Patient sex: F
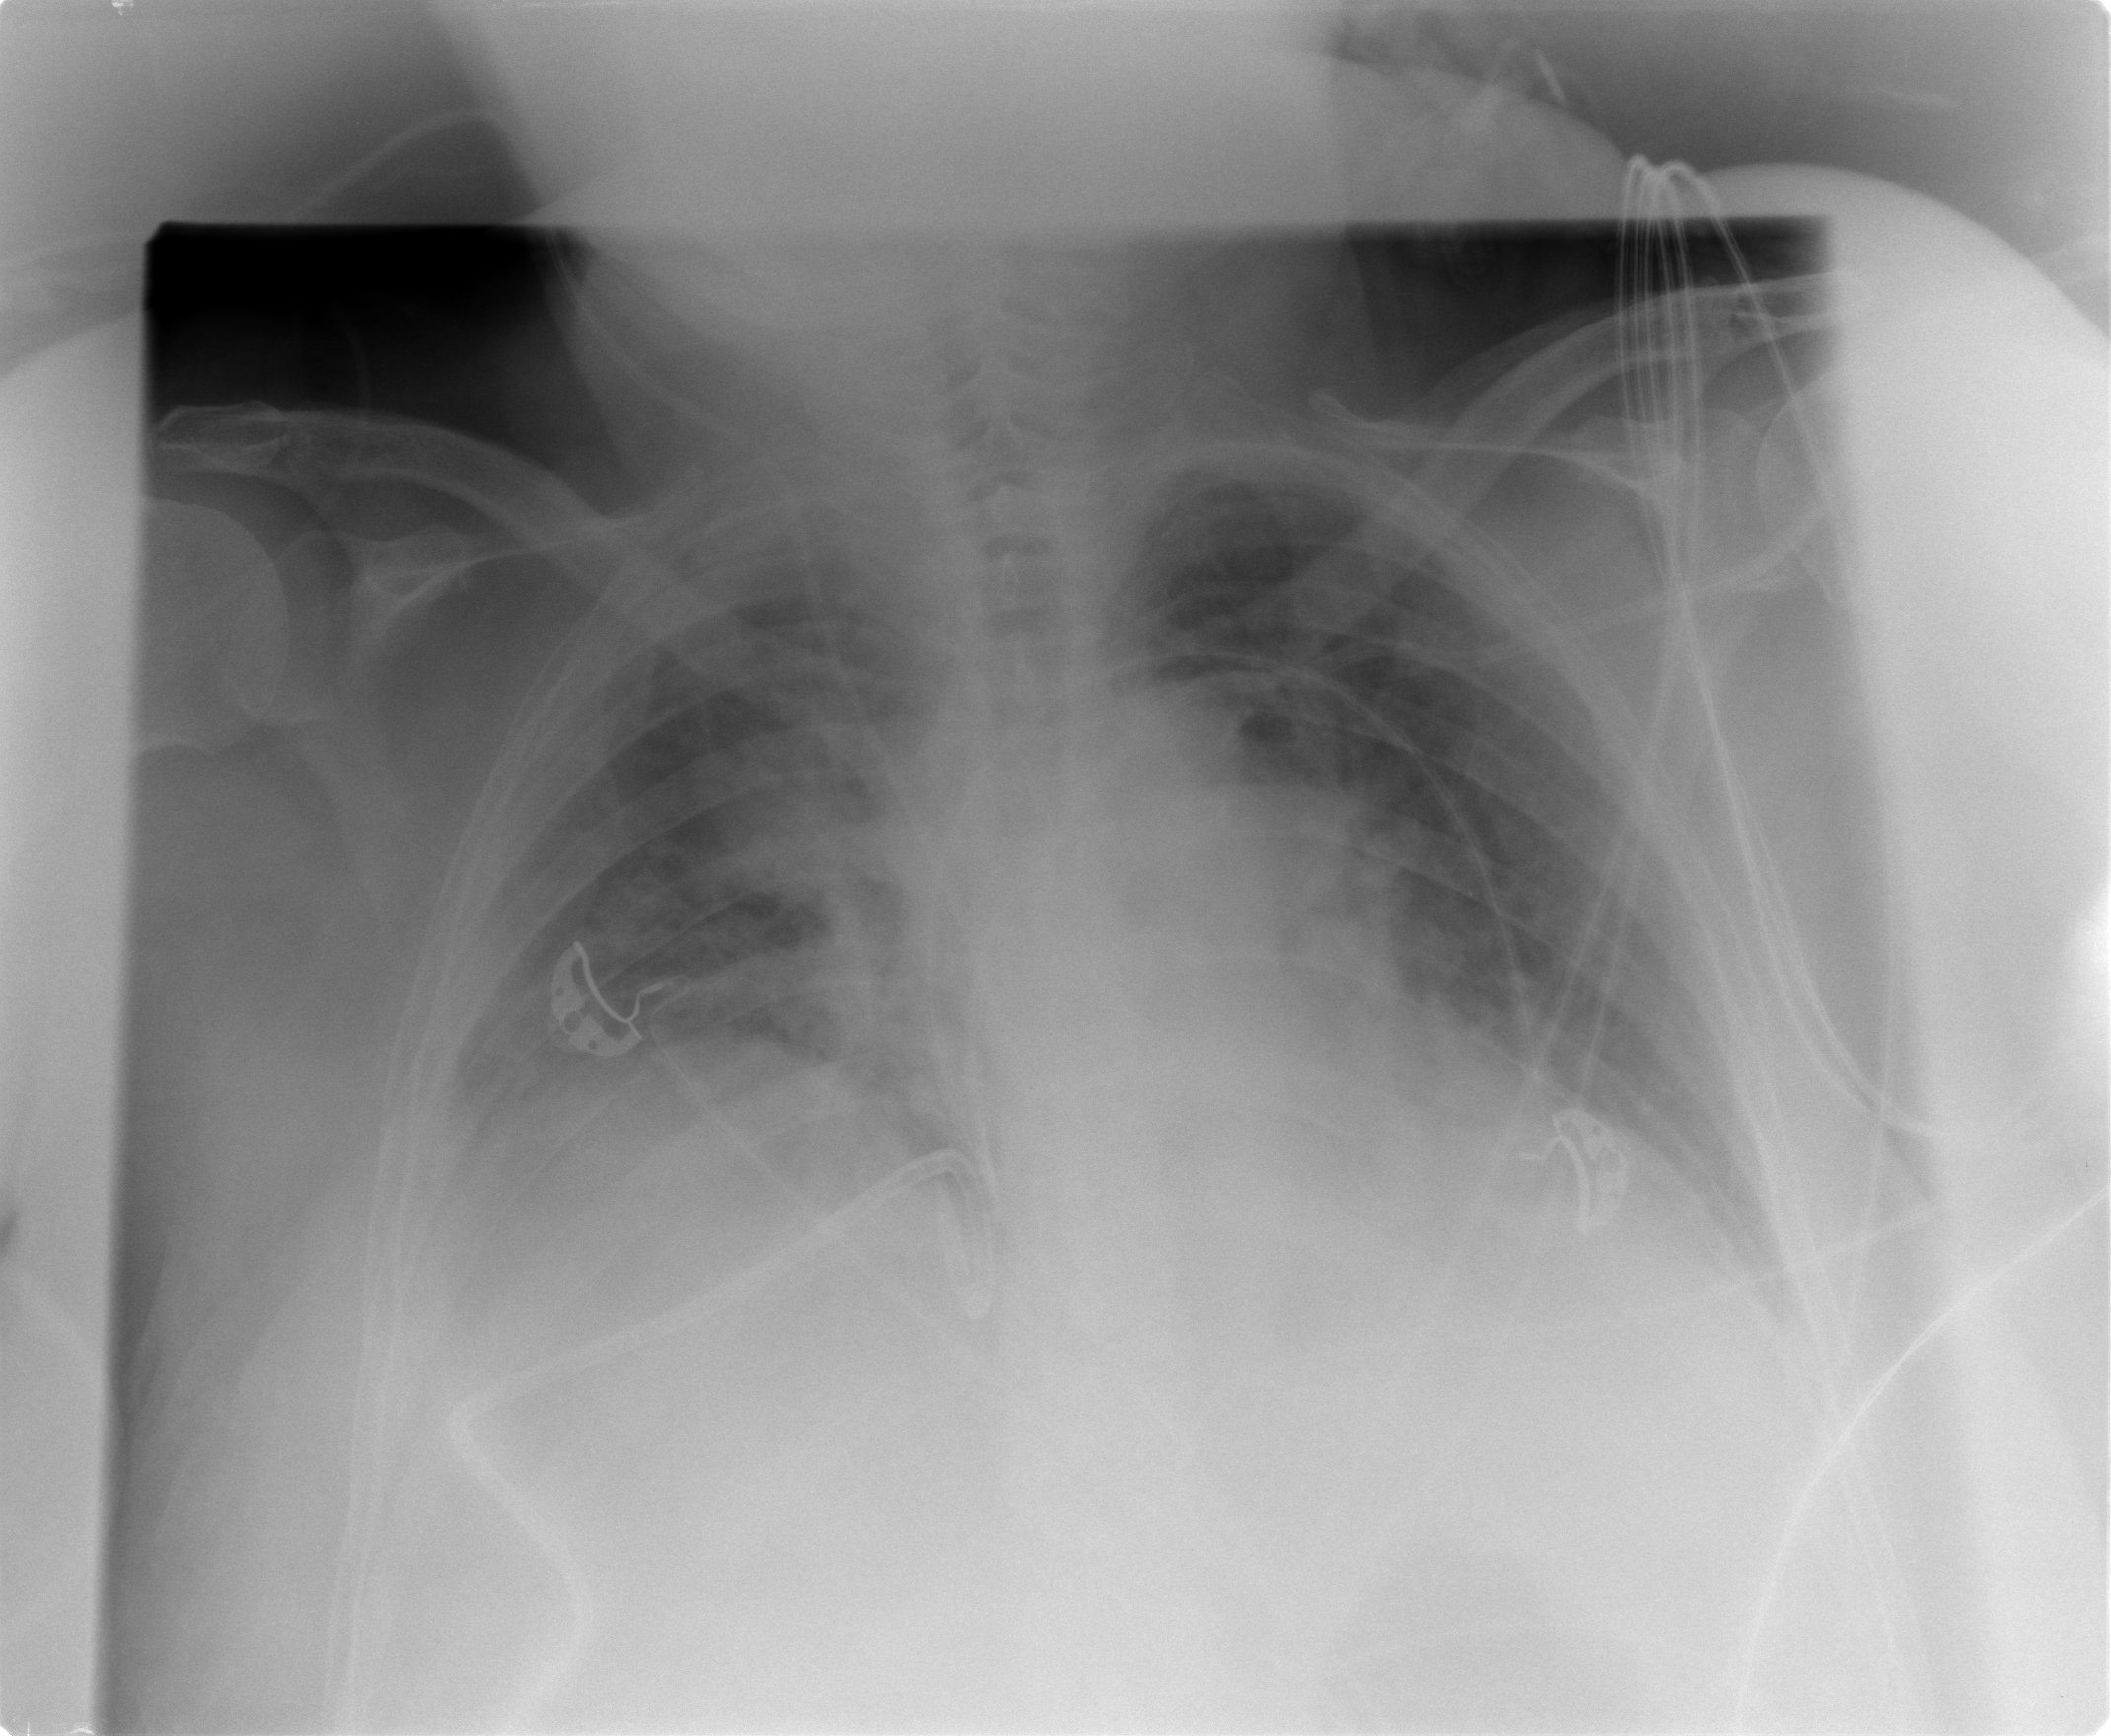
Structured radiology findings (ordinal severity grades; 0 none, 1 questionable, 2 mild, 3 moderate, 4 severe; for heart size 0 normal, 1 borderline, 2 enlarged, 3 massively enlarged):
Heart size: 2
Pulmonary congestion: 2
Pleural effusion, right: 2
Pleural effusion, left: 2
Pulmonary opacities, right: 2
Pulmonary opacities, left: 2
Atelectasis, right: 2
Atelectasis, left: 2